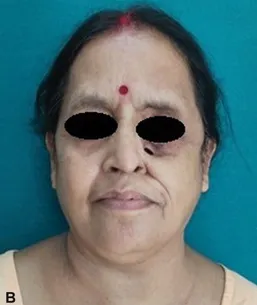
(D) Flap after division and insetting.
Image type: medical_photograph (other_medical_photograph)